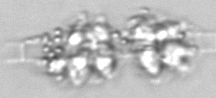
Label: Leptocylindrus_mediterraneus